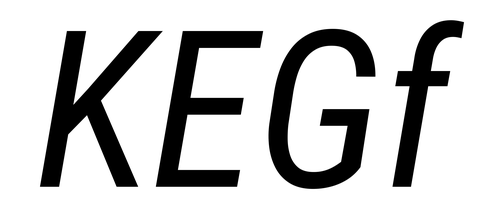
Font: Roboto-Italic_Condensed_Italic